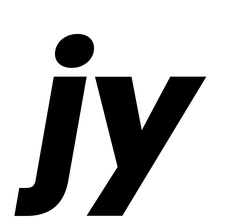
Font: Poppins-ExtraBoldItalic